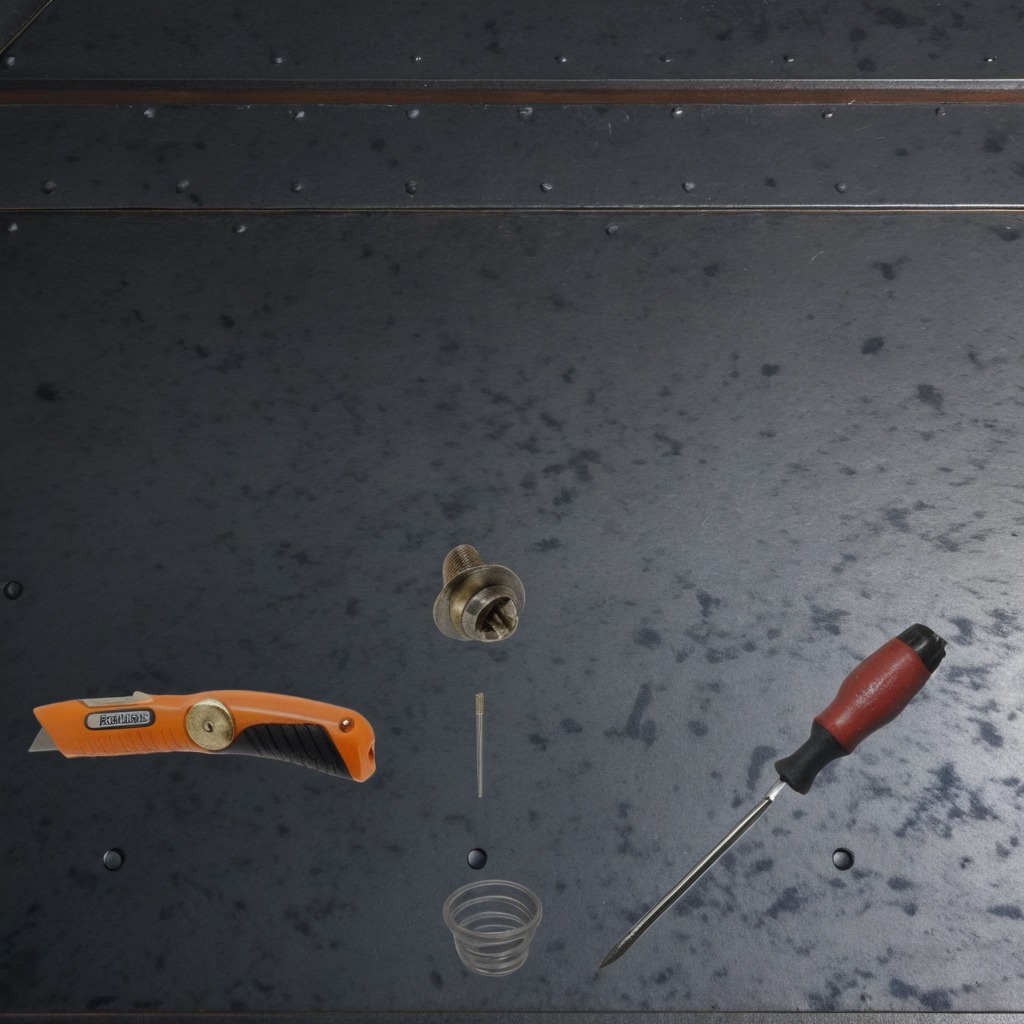
A utility knife, an iron nail, a coiled metal spring, and a screwdriver are lying on the cold steel table in a mining workshop.